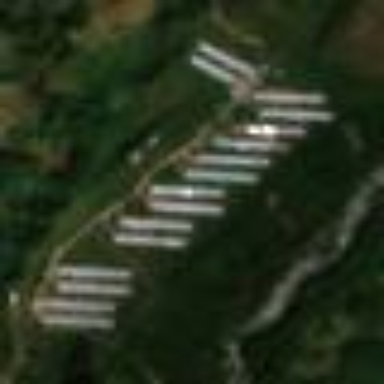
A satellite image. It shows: Animal breeding facility.